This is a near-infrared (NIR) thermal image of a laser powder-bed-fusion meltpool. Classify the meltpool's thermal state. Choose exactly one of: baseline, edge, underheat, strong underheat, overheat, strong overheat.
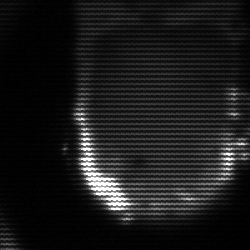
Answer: baseline